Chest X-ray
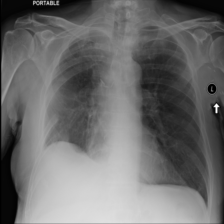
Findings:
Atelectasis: negative
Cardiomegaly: negative
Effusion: negative
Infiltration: negative
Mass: negative
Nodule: negative
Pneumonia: negative
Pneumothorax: negative
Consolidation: negative
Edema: negative
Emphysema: negative
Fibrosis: negative
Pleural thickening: negative
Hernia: negative